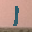
Label: 1